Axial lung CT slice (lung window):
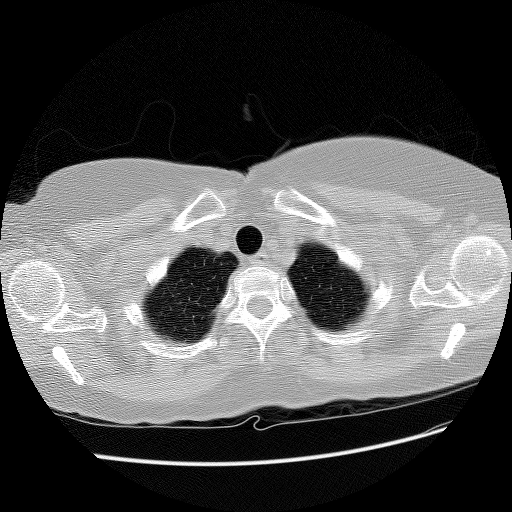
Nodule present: no